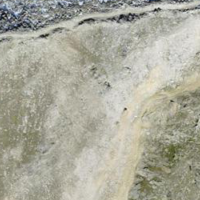
EUNIS habitat code: 48
Species observed at this site:
Gypaetus barbatus